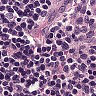
Metastatic tissue present: no